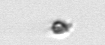
Label: nanoplankton_mix